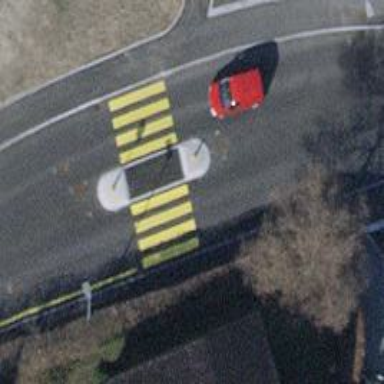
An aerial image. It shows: Uncontrolled crossing with pedestrian island.